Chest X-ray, AP view. Patient: 40 years old, sex M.
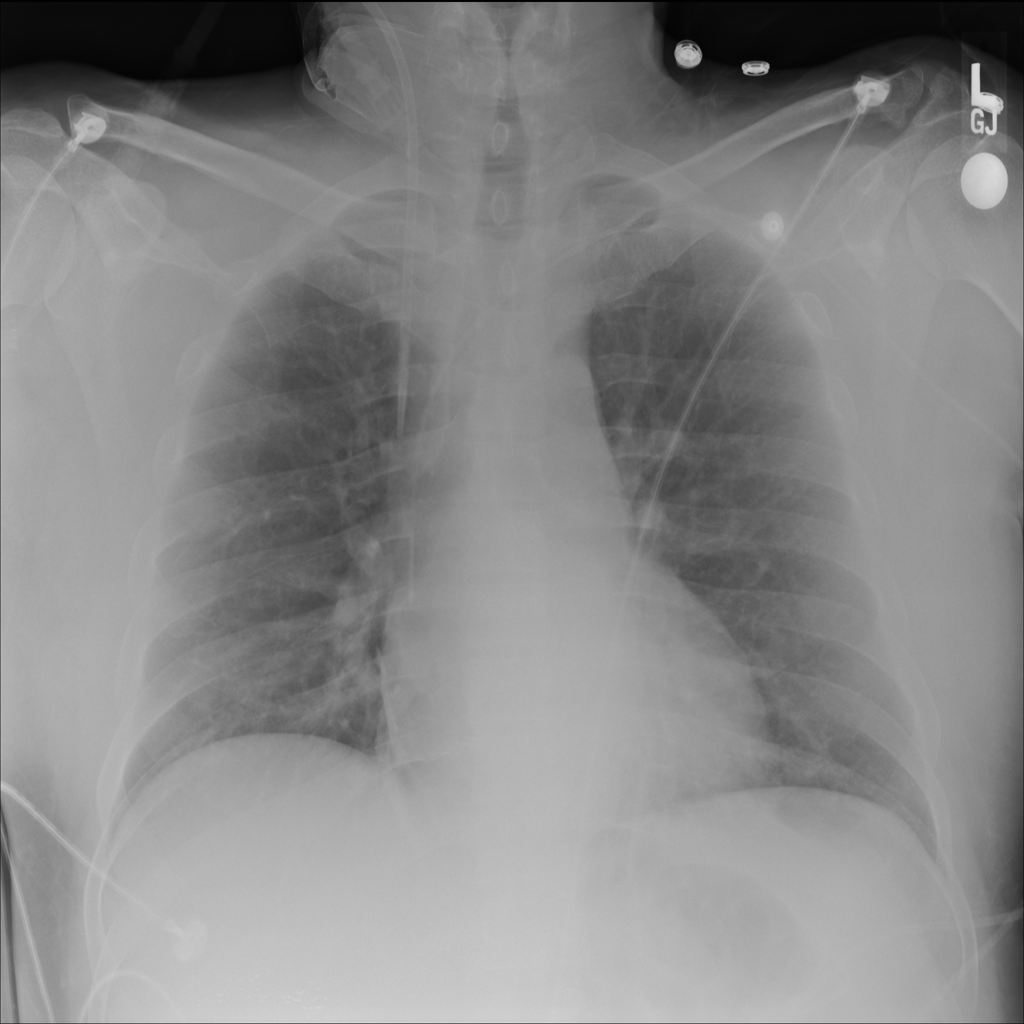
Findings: No Finding